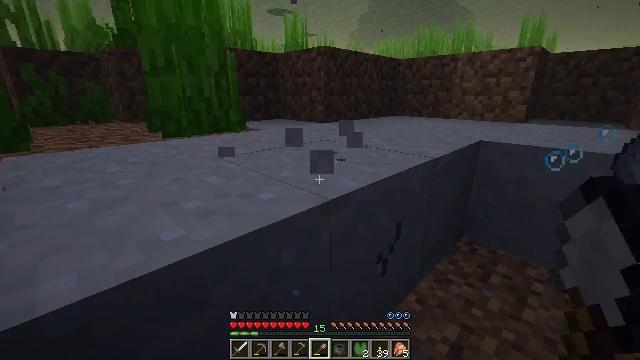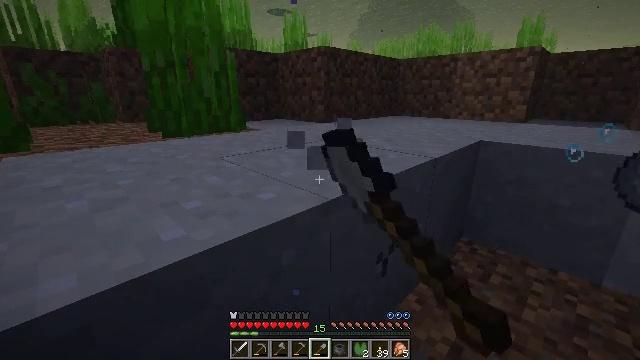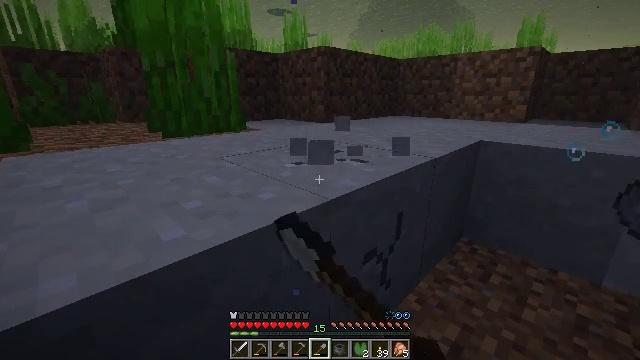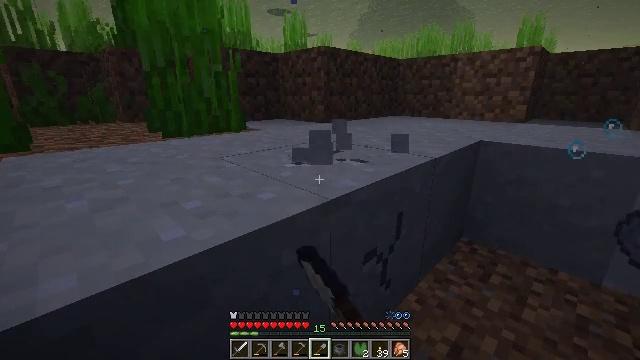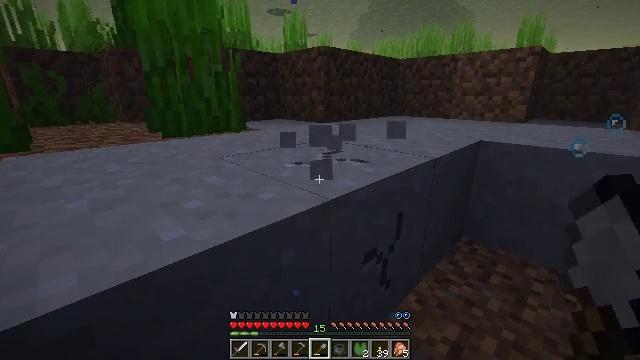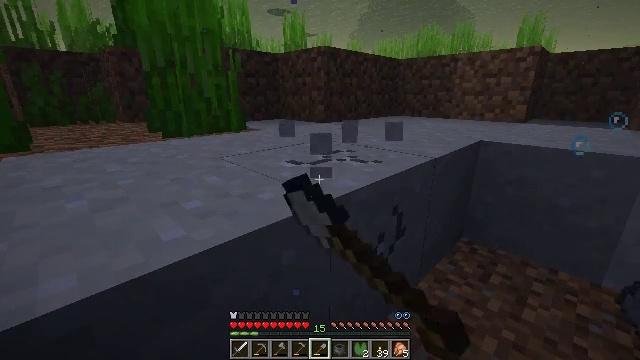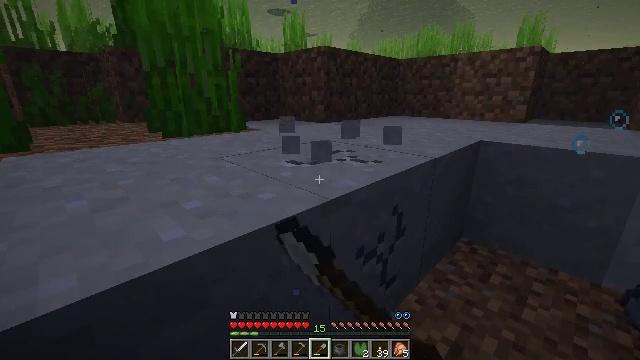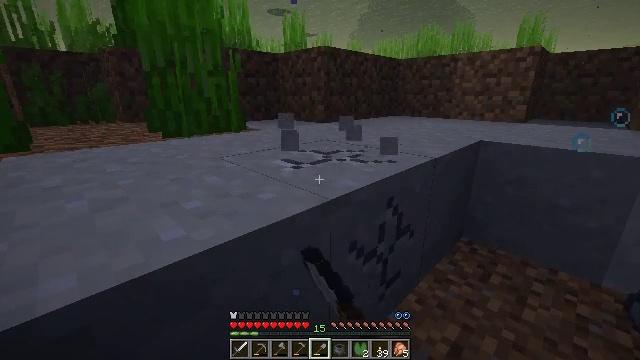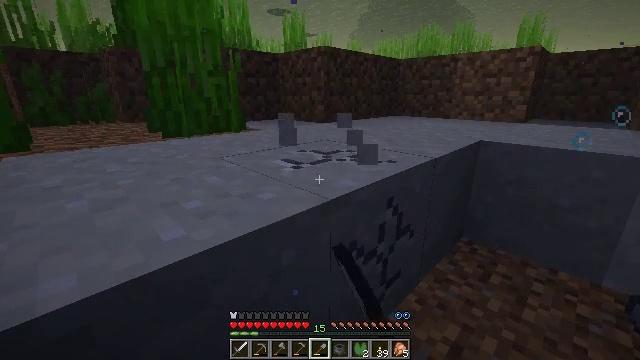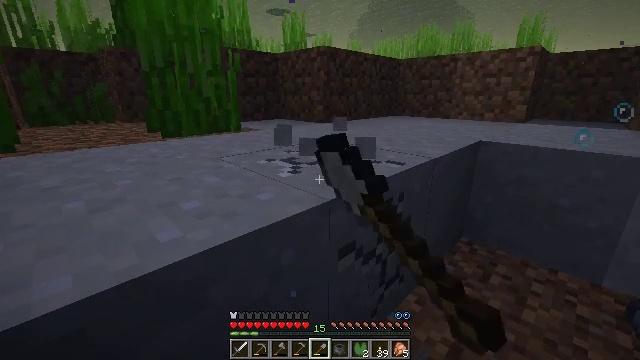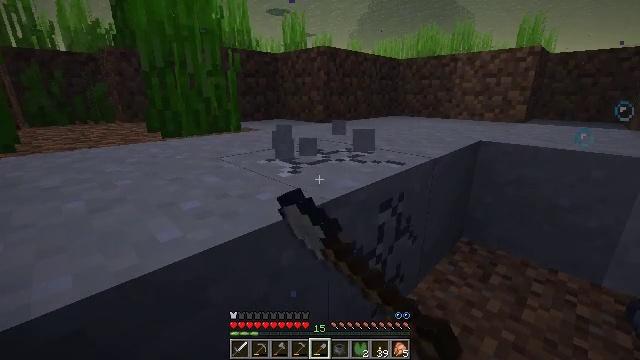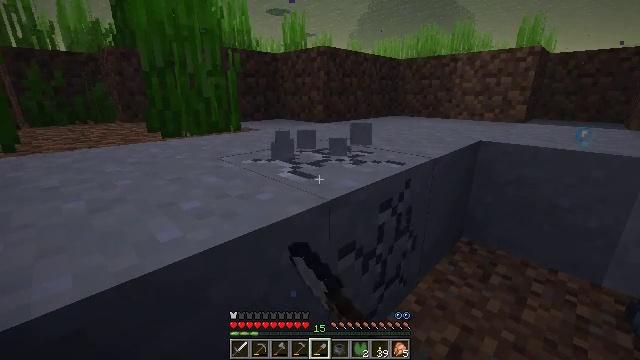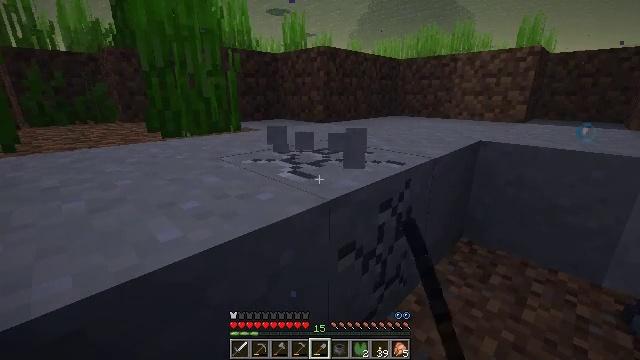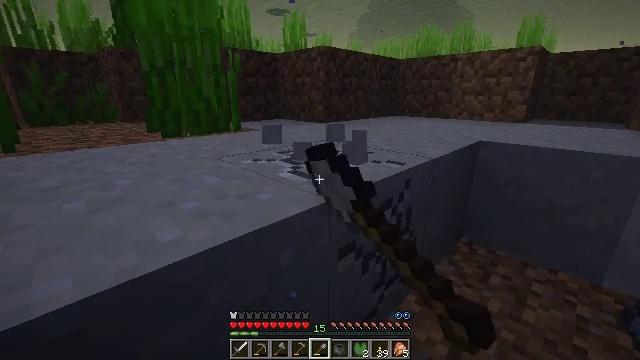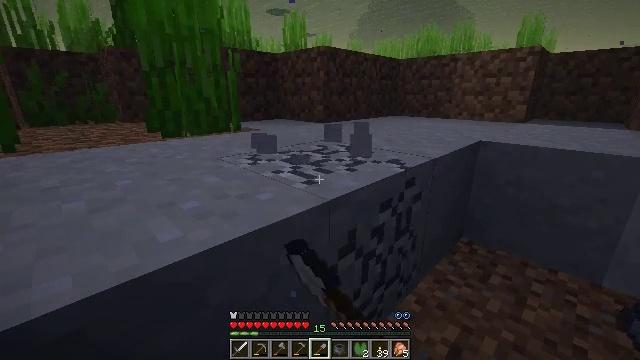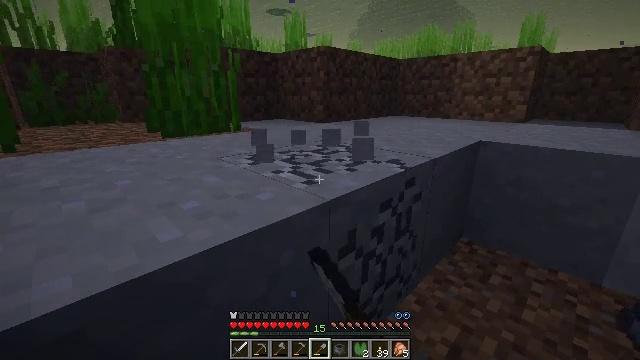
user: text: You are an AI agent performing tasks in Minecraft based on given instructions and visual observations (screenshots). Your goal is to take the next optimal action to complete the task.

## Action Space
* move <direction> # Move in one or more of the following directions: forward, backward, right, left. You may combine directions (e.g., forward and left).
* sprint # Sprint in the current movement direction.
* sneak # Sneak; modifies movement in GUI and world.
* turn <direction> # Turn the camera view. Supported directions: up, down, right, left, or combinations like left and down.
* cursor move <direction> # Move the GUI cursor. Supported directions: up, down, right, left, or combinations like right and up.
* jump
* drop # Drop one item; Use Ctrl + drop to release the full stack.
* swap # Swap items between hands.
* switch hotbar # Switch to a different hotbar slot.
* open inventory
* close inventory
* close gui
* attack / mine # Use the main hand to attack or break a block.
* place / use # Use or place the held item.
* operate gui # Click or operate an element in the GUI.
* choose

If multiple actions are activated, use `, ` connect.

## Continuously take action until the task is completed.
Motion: motion action
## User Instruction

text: Gather clay blocks.
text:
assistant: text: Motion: sneak, attack / mine
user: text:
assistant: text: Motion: sneak, attack / mine
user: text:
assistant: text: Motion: sneak, attack / mine
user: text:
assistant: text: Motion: sneak, attack / mine
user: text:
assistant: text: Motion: sneak, attack / mine
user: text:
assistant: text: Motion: sneak, attack / mine
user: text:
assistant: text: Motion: sneak, attack / mine
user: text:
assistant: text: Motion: sneak, attack / mine
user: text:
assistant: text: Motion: sneak, attack / mine
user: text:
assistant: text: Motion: sneak, attack / mine
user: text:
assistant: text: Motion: sneak, attack / mine
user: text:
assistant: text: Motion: sneak, attack / mine
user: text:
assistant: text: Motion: sneak, attack / mine
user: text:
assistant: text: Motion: sneak, attack / mine
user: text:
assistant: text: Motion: sneak, attack / mine
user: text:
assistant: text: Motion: sneak, attack / mine
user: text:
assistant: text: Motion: sneak, attack / mine
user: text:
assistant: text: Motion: sneak, attack / mine
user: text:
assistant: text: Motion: move left, sneak, attack / mine
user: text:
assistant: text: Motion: move left, sneak, attack / mine
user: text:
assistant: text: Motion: move left, sneak, attack / mine
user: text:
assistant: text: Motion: move left, sneak, attack / mine
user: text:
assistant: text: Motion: move left, sneak, turn down, attack / mine
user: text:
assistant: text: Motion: move left, sneak, turn down, attack / mine
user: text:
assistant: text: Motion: sneak, turn down, attack / mine
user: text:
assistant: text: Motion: sneak, turn down, attack / mine
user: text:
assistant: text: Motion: sneak, attack / mine
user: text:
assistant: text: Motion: sneak, attack / mine
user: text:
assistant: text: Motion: sneak, attack / mine
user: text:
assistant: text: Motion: sneak, attack / mine